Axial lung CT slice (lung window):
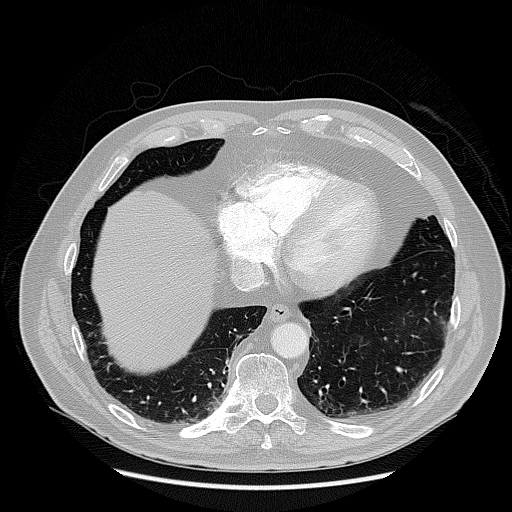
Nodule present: no